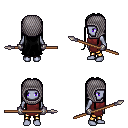
a pixel art fantasy rpg character, female body template, dark elf, purple skin, maroon tunic, gold greaves, black extra-long hairstyle, chain hood, metal gloves, spear, four views (front, back, left, right), 2x2 character sprite sheet, small pixel art, hard edges, no anti-aliasing